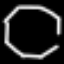
Label: octagon